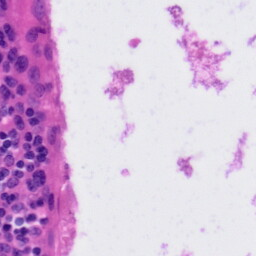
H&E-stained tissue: Tonsil